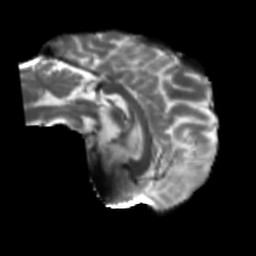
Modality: T2w
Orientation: sagittal
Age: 50
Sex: female
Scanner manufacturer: siemens
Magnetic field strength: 3 T
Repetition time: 5.47 s
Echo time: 0.0854 s